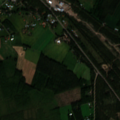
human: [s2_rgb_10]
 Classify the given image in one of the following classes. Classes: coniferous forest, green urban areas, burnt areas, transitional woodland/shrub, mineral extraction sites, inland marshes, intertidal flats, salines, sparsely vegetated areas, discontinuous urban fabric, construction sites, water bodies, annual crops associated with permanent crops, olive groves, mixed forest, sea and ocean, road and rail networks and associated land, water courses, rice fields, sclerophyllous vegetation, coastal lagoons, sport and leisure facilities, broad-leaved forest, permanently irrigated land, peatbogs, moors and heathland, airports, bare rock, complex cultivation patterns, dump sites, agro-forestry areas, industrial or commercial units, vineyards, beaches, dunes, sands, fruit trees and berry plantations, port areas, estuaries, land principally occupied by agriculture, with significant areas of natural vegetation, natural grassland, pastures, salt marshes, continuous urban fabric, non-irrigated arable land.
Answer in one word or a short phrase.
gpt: discontinuous urban fabric, non-irrigated arable land, broad-leaved forest, coniferous forest, mixed forest